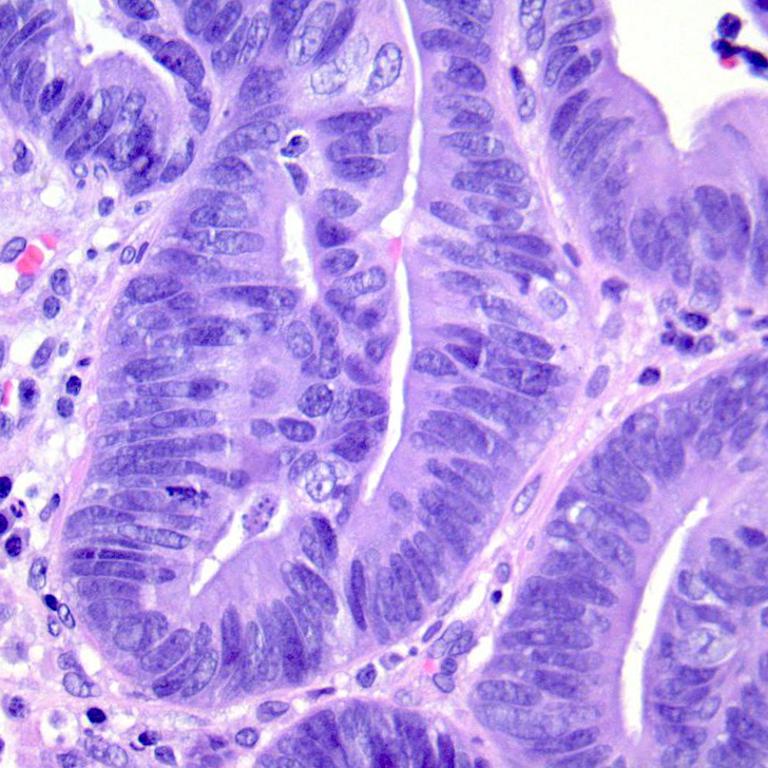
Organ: colon
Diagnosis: adenocarcinomas